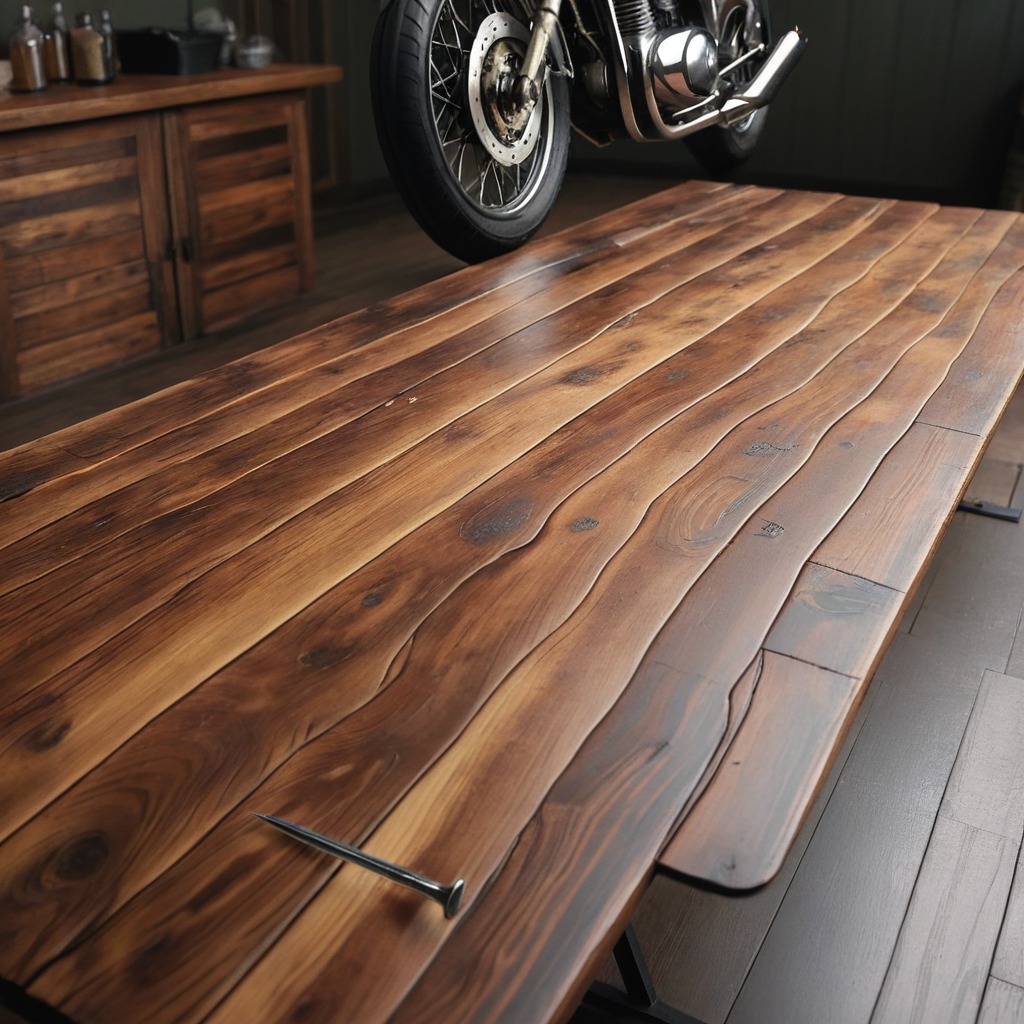
A nail is lying on the wooden table in the vintage motorcycle garage.